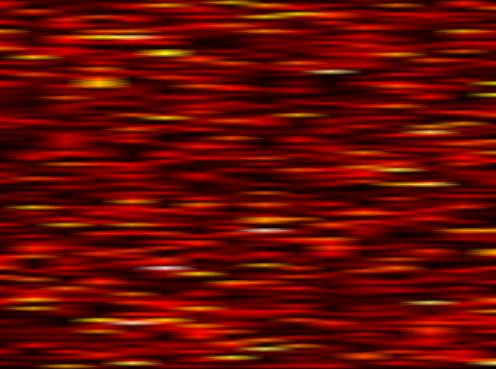
Label: UFMC